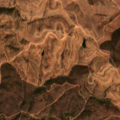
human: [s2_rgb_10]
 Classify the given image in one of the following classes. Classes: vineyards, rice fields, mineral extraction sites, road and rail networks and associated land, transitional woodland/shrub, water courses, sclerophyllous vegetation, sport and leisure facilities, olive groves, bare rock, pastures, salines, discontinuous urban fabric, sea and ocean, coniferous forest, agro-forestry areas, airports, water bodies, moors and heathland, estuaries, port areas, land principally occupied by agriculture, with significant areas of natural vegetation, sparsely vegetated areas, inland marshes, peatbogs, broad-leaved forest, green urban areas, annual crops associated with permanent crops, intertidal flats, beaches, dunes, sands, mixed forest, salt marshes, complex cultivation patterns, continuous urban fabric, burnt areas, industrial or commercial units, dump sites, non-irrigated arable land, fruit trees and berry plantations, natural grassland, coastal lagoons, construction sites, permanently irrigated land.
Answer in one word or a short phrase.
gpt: broad-leaved forest, transitional woodland/shrub